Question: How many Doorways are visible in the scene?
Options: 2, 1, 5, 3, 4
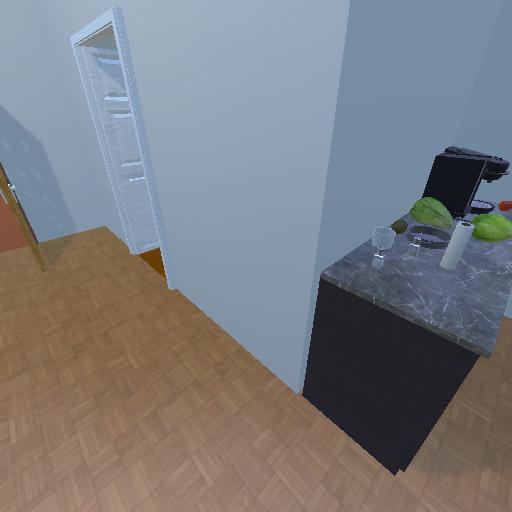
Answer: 2